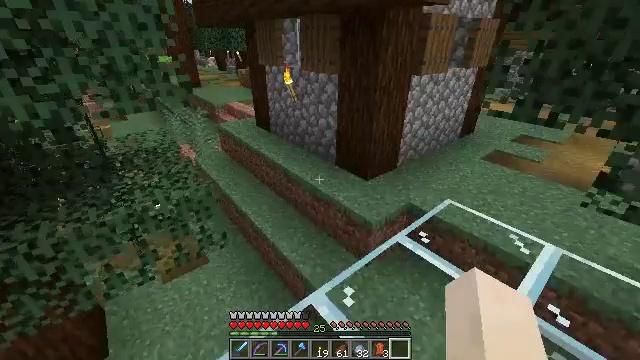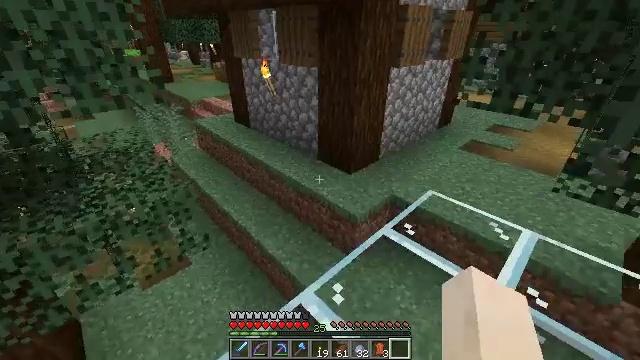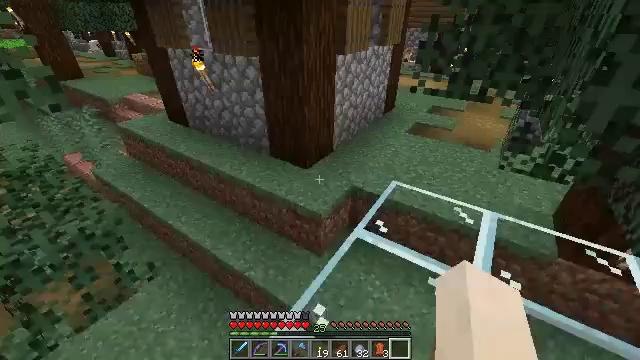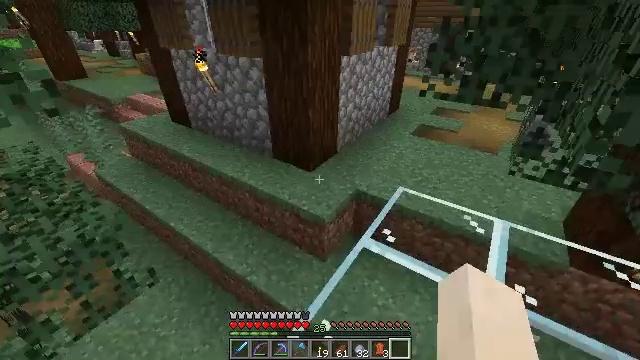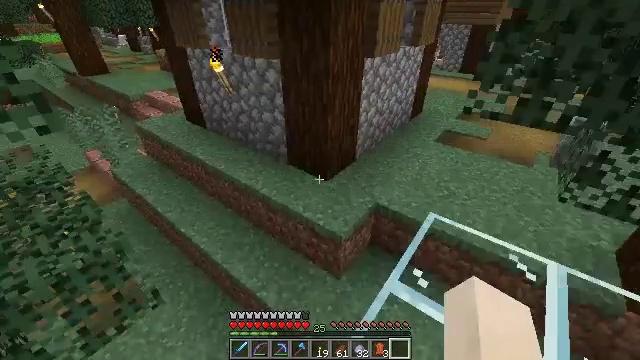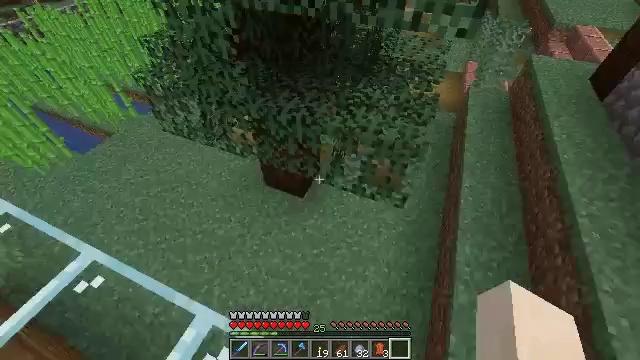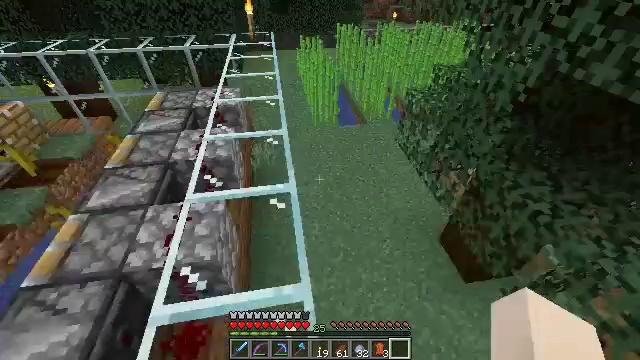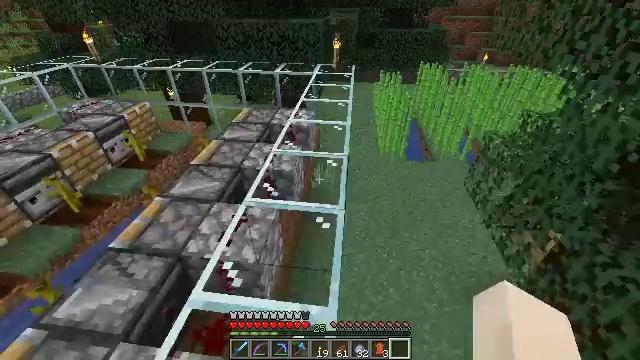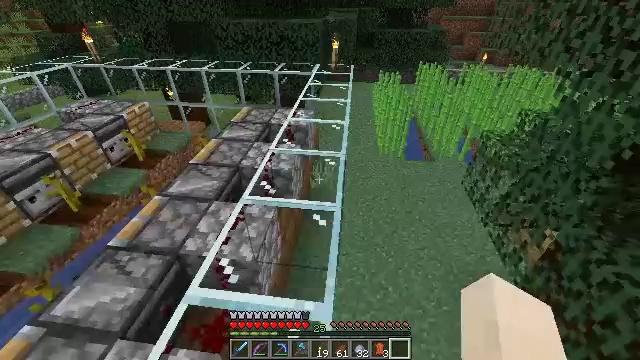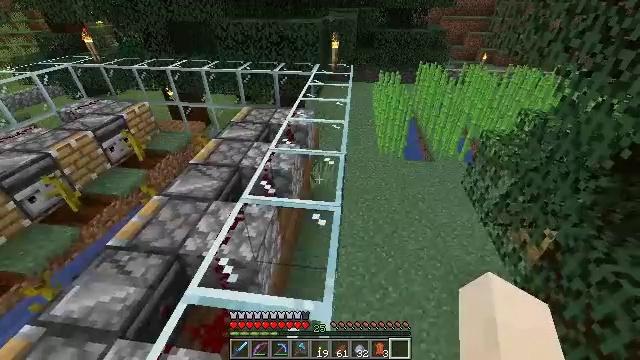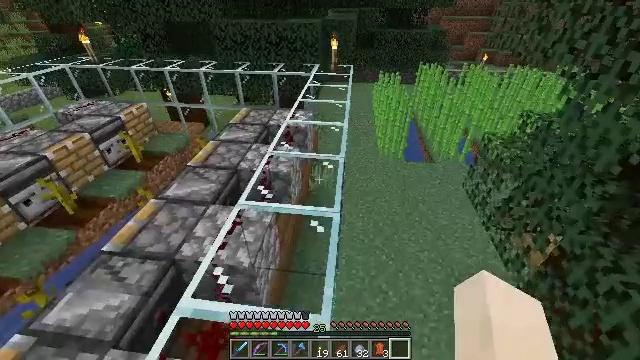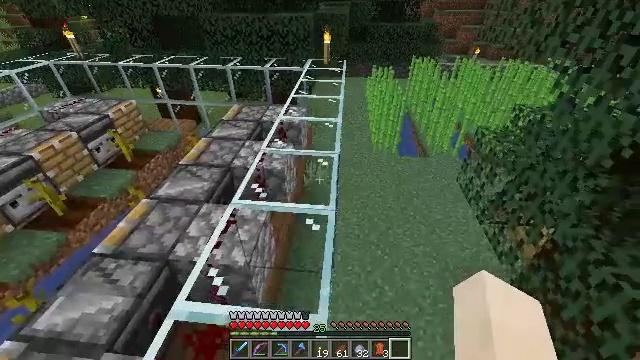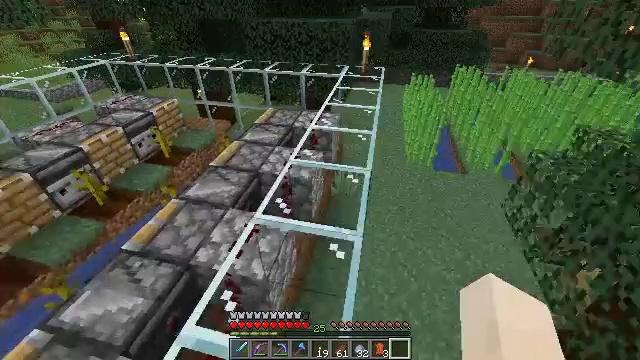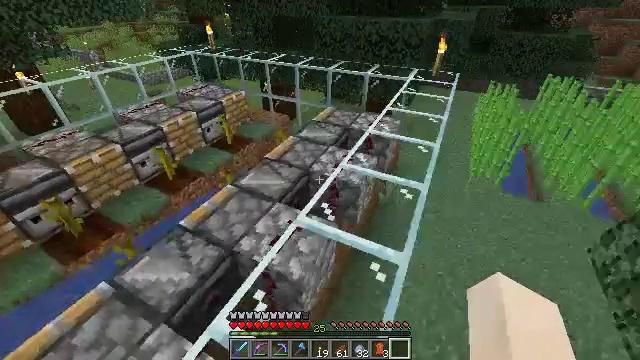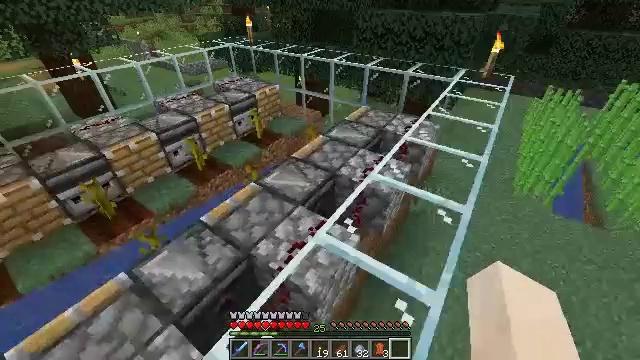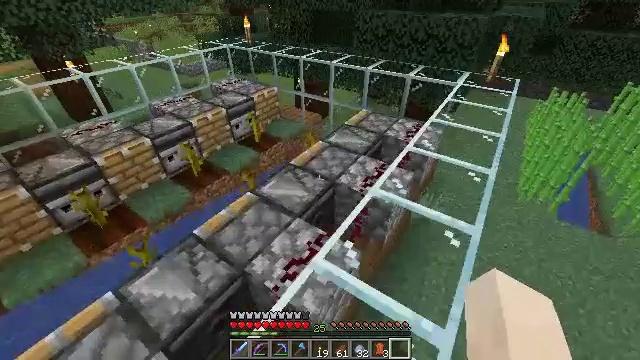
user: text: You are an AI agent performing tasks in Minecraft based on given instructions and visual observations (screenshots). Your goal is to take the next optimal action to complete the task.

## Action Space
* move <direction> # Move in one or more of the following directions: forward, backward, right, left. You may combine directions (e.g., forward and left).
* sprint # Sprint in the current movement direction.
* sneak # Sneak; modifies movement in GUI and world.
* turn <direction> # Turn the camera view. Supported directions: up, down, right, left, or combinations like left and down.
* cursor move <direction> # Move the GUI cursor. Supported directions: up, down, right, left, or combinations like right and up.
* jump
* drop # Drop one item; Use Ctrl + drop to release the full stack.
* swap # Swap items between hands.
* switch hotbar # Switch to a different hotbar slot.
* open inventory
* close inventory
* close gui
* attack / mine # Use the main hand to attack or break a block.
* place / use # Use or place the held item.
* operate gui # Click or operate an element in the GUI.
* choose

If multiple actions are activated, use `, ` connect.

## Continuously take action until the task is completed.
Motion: motion action
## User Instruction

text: Dig up potatoes from the soil.
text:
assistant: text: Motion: move forward, turn right and down
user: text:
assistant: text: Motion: move forward, turn right and down
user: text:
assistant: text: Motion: move forward
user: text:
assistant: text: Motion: move forward, turn left
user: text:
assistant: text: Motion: move forward, turn left and down
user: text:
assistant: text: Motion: turn left and up
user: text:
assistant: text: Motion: turn left and up
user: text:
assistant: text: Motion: no_op
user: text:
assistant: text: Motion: no_op
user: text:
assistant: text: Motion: move forward
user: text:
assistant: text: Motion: move forward, turn right and down
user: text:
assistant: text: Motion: move forward, turn left
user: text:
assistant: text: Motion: move forward, turn left
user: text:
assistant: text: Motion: move forward, turn left and down
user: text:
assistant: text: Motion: move forward
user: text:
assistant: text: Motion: move forward
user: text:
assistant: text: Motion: move forward
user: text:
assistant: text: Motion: move forward and move right, turn left
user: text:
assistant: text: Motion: move forward and move right, turn left and down
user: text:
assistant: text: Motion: move forward and move right, turn left
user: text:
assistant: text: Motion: move forward and move right, turn left
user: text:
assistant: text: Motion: move forward and move right, turn left and down
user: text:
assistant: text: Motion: move right
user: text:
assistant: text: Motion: no_op
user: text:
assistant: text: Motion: no_op
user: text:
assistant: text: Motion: no_op
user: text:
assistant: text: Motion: no_op
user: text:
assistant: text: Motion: no_op
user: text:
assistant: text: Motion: no_op
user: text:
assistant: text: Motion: no_op